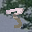
Label: 3